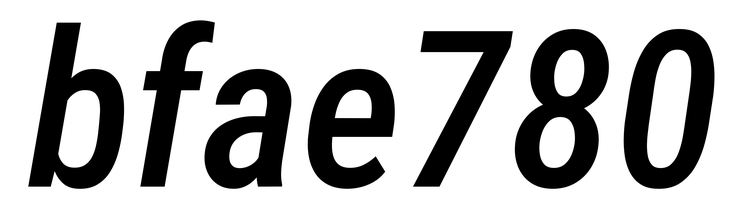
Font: Roboto-Italic_Condensed_Medium_Italic